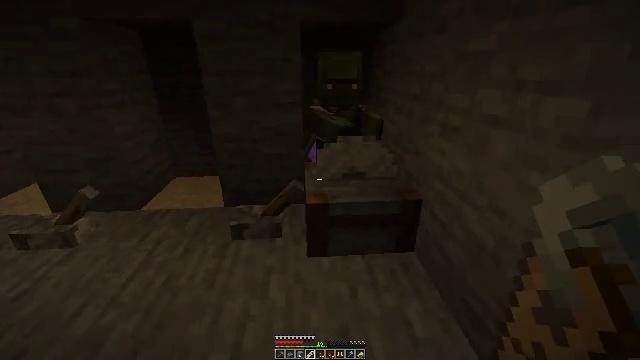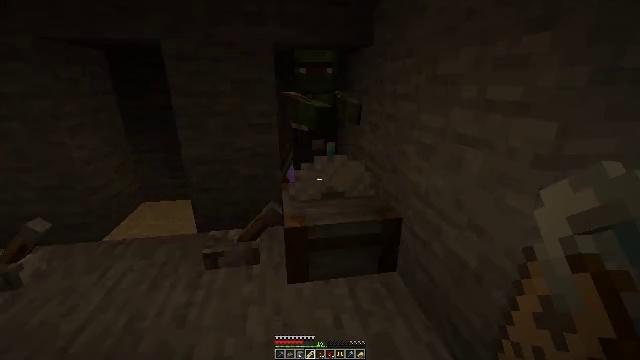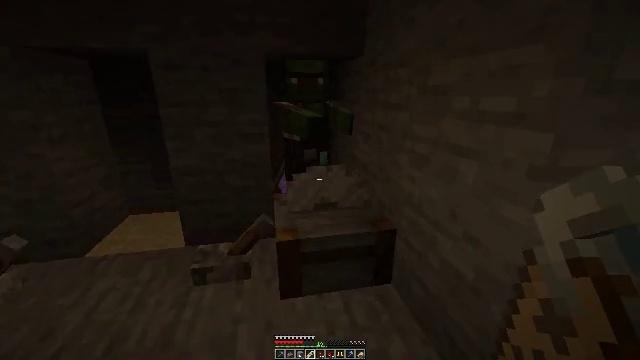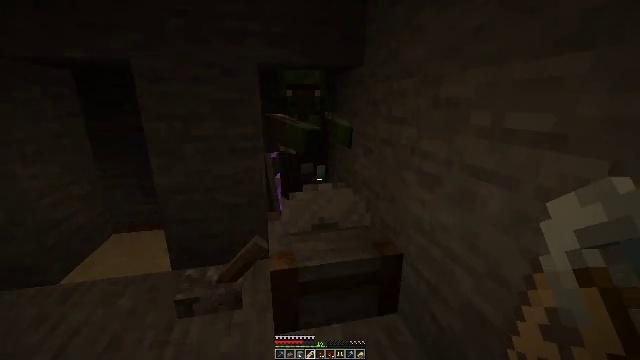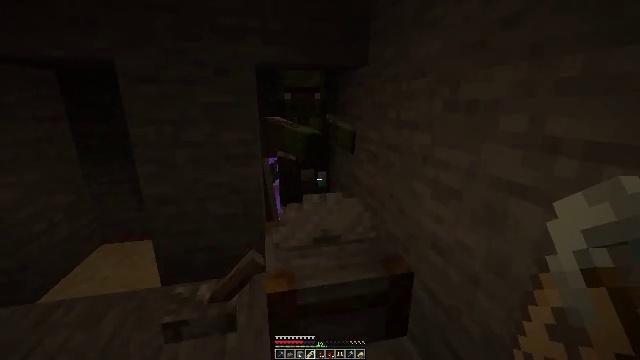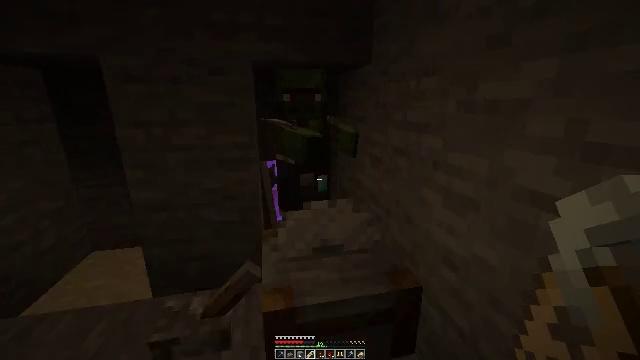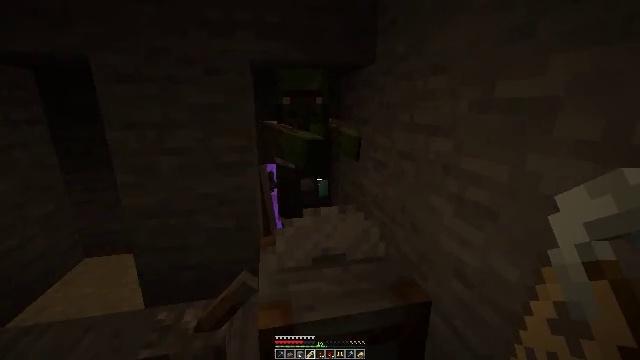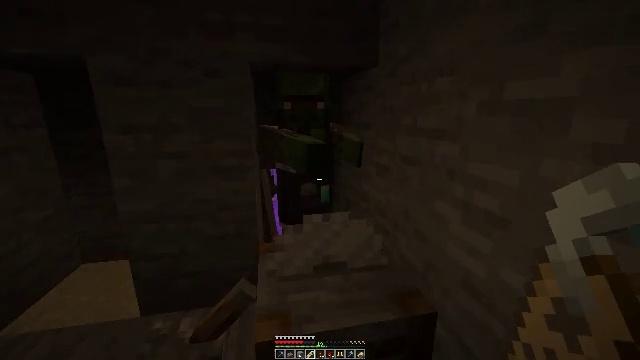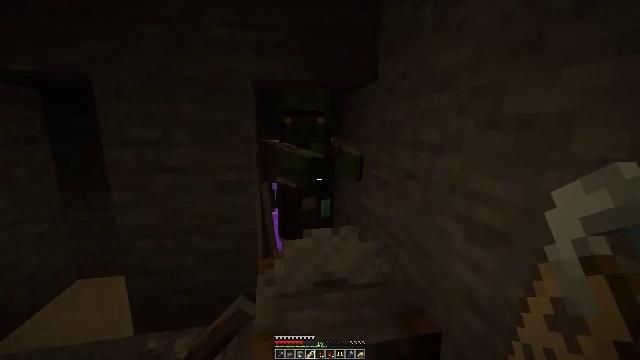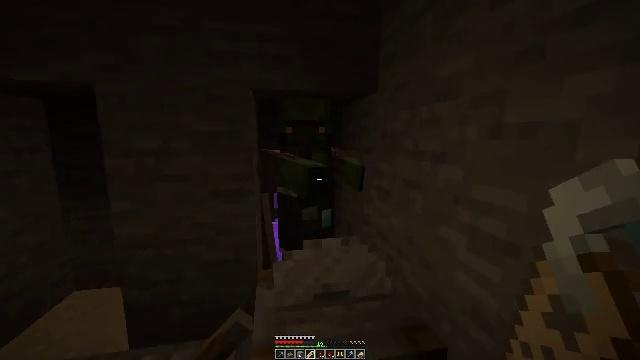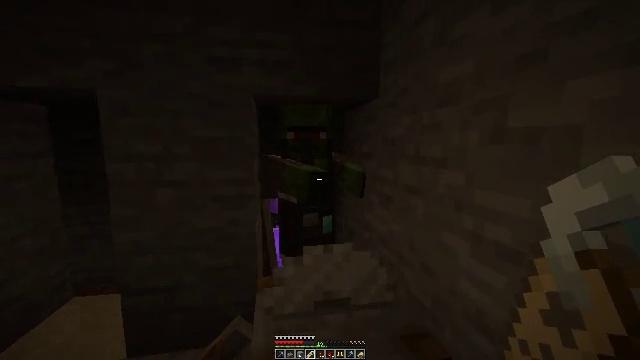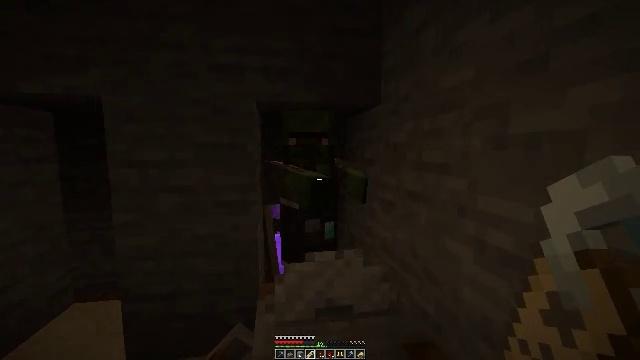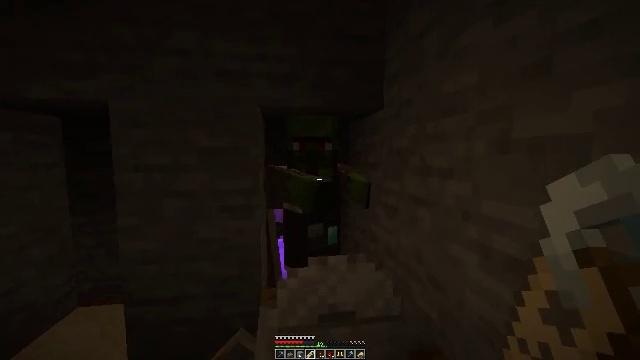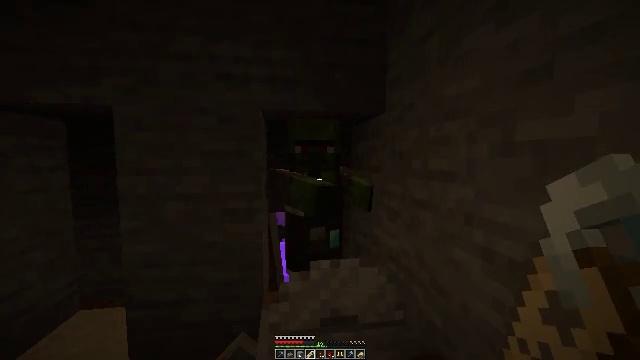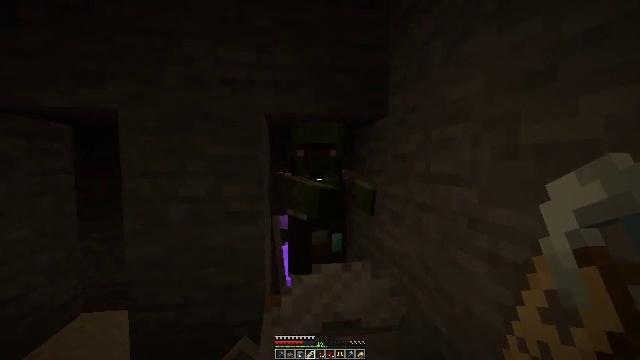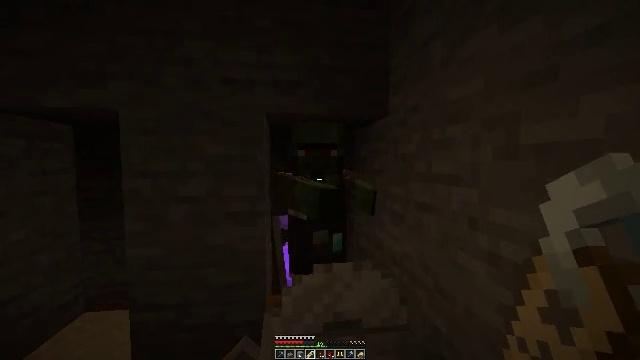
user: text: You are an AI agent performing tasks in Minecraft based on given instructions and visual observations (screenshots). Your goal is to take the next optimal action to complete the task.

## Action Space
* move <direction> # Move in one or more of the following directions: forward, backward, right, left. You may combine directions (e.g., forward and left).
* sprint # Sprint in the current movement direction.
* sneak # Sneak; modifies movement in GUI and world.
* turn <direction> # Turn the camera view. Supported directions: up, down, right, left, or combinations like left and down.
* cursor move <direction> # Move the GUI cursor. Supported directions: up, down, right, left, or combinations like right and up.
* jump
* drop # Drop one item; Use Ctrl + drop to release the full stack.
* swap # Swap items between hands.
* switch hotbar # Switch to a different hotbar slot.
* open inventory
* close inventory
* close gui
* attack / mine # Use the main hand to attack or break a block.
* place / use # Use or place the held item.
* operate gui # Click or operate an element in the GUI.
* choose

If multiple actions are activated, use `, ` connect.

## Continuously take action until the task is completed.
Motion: motion action
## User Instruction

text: Harvest the brown mushroom.
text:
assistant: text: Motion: move forward, turn right and up
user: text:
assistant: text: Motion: move forward, turn right and up
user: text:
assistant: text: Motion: move forward, turn up
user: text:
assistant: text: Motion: move forward
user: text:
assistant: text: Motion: no_op
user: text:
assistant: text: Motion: no_op
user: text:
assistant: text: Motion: turn up
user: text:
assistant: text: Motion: turn up
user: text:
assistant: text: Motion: turn up
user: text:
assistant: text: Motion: turn up
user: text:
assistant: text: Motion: turn up
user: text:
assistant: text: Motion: turn up
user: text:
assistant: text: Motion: no_op
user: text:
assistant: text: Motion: no_op
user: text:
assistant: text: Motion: use / place
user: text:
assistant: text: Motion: use / place
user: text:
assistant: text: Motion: use / place
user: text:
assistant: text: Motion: no_op
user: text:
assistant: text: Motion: no_op
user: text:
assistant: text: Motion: no_op
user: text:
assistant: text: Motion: no_op
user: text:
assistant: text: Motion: no_op
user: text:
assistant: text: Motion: no_op
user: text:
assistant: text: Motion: no_op
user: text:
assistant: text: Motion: no_op
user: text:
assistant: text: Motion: no_op
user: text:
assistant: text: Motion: no_op
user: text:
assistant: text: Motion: no_op
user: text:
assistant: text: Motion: no_op
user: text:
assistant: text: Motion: no_op